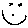
Label: smiley face